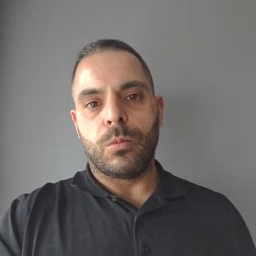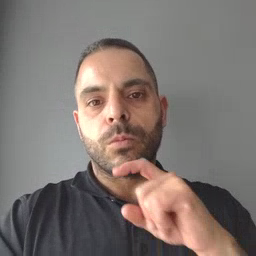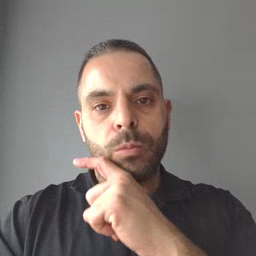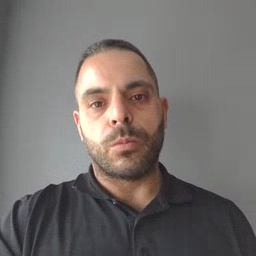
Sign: cereal